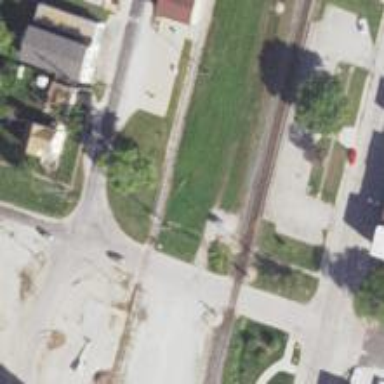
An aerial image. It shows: Railway crossing.